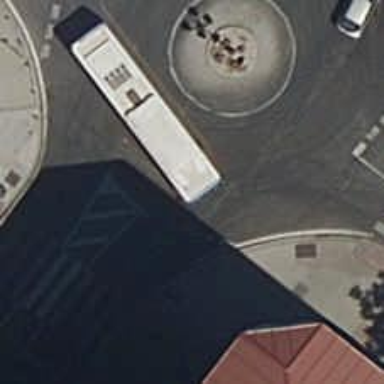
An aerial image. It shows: Secondary road around roundabout.